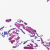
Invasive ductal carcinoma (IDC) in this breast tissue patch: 0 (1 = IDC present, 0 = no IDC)